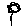
Label: flower